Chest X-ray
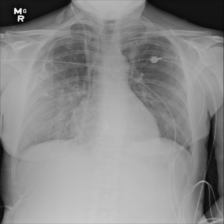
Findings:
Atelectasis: negative
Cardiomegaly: negative
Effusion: negative
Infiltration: negative
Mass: negative
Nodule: negative
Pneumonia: negative
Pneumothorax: negative
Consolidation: negative
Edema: negative
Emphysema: negative
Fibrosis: negative
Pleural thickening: negative
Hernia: negative